Field crop: maize
Growth stage: 2
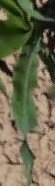
Species: maize